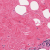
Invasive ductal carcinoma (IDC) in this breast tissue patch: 0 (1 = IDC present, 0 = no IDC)